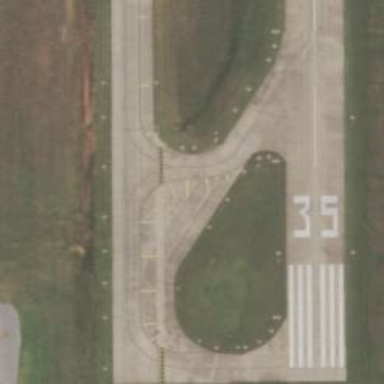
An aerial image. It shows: View of taxiway at the airport.